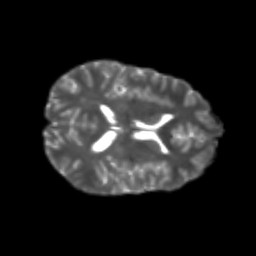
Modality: T2w
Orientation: axial
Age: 24
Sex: male
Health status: healthy
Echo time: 0.074 s